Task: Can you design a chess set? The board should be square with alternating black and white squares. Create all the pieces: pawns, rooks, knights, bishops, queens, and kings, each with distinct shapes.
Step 3811:
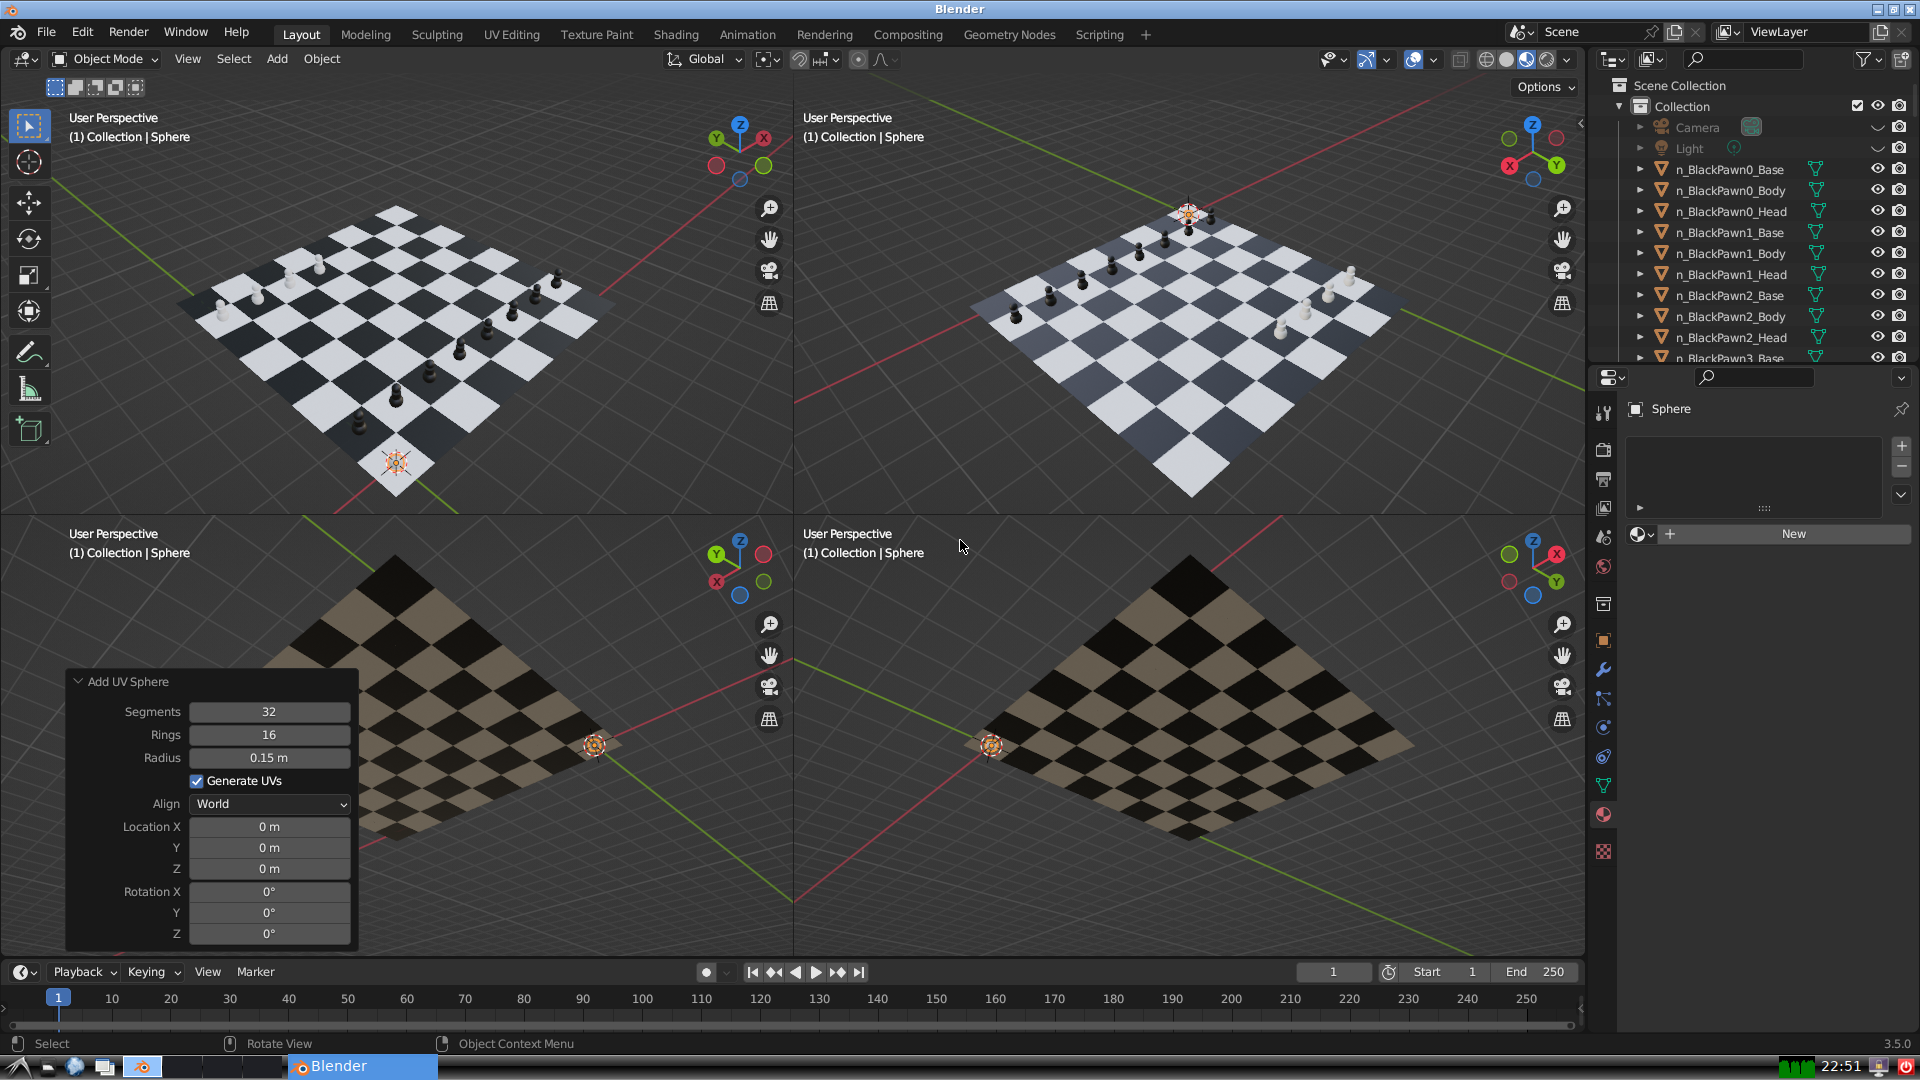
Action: {"key_press": ['Ctrl, Home']}